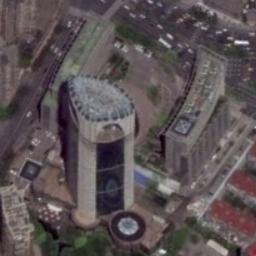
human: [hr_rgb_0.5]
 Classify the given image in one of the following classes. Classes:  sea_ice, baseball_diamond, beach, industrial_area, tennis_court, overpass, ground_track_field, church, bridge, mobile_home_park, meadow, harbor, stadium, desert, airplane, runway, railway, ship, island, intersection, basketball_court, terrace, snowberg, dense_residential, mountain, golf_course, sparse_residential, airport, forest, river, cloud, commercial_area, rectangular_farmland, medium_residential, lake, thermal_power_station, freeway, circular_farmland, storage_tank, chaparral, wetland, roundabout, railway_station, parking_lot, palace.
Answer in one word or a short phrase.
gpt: commercial_area